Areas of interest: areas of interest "Factory"
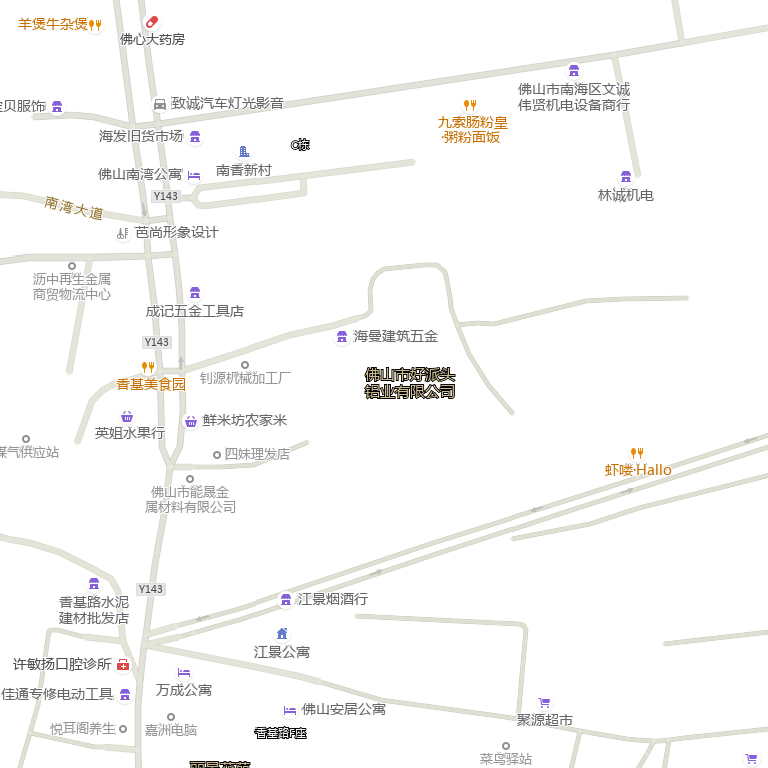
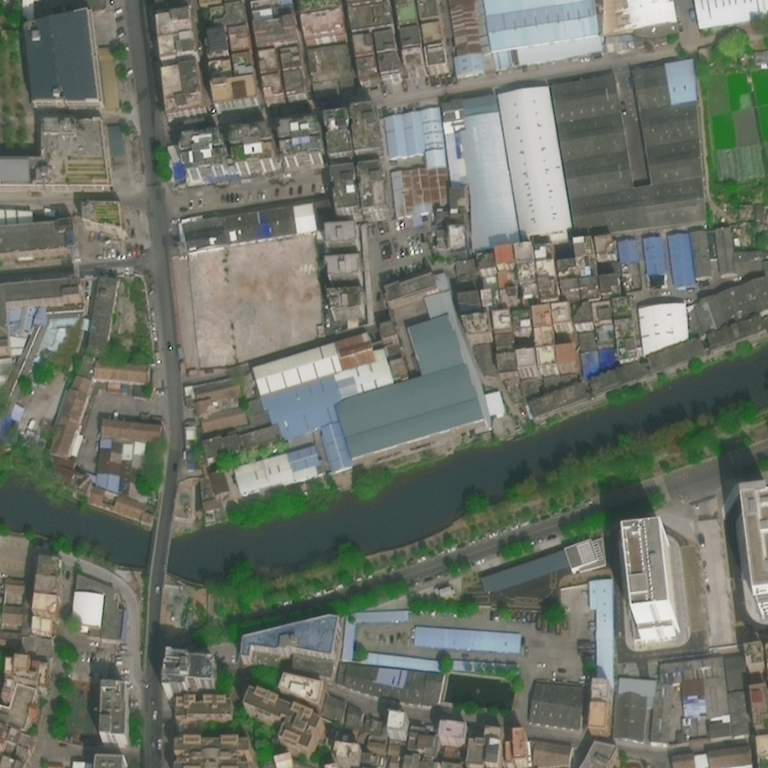